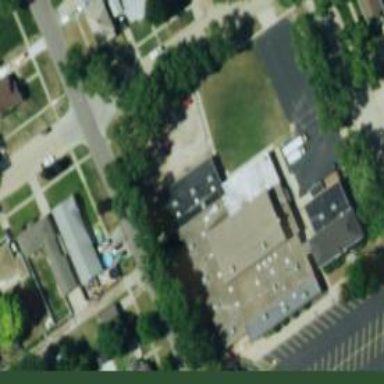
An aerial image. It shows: School.